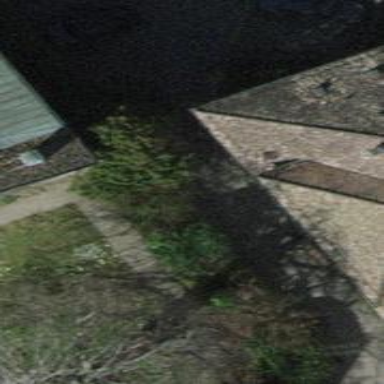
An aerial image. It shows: Driveway with surface made of sett.